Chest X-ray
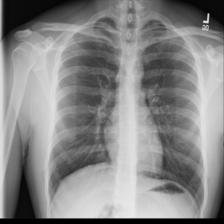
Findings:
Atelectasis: negative
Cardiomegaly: negative
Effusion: negative
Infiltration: positive
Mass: negative
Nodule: negative
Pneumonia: negative
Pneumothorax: negative
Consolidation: negative
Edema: negative
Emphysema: negative
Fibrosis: negative
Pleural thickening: negative
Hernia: negative